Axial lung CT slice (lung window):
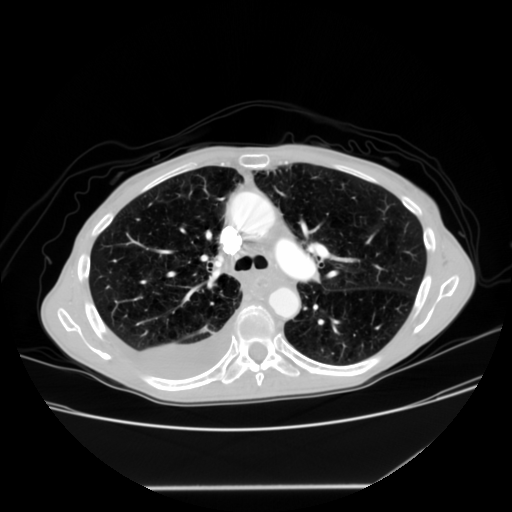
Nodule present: no